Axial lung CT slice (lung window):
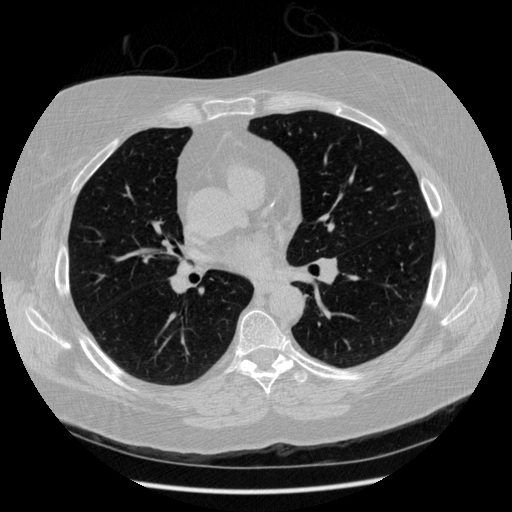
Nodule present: no